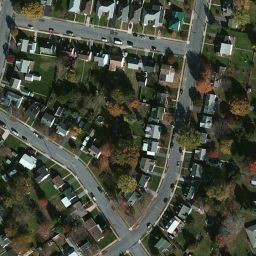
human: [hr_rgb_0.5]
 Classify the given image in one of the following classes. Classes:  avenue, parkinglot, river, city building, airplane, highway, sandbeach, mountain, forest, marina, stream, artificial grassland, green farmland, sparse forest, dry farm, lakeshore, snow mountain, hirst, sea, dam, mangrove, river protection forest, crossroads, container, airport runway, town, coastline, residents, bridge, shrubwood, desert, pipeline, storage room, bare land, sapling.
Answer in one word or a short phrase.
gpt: town